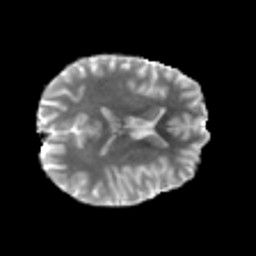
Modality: MD
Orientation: axial
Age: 24
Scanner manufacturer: philips
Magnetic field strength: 3 T
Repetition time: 8.6 s
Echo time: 0.127 s